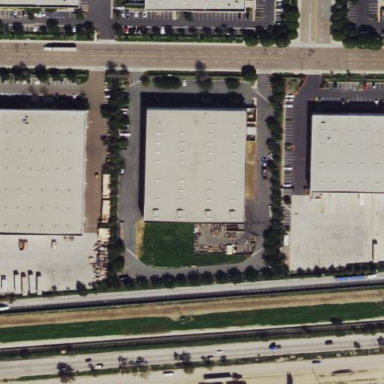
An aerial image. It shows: Industrial building.